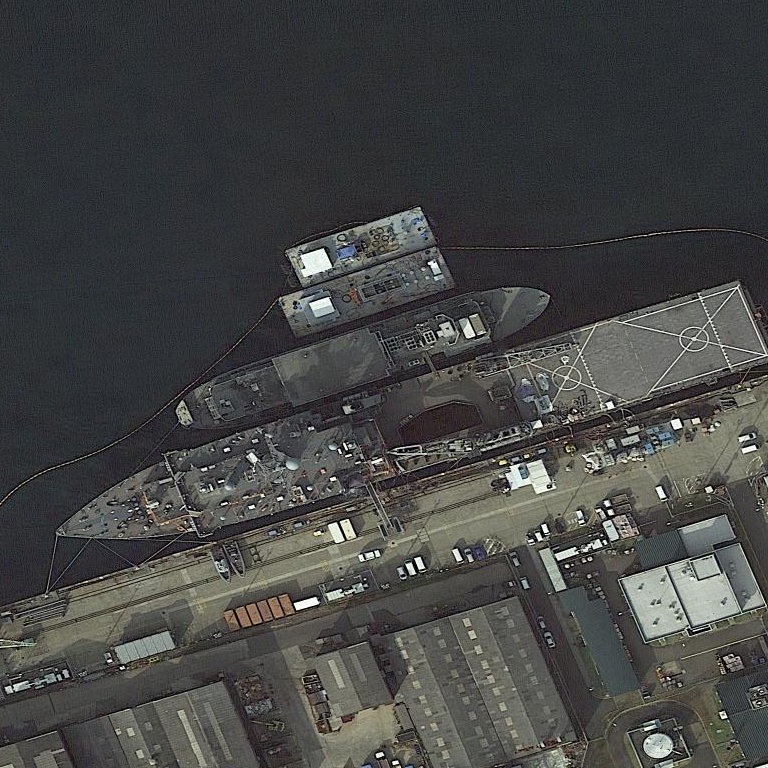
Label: combat